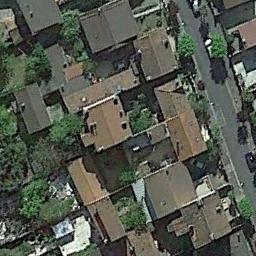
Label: dense_residential